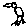
Label: bird